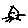
Label: cat